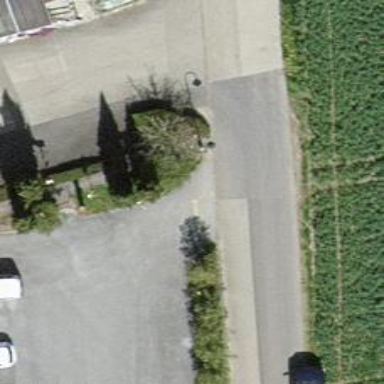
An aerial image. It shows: Hedge acting as barrier.